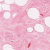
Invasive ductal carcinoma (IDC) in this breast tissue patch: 0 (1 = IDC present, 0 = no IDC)